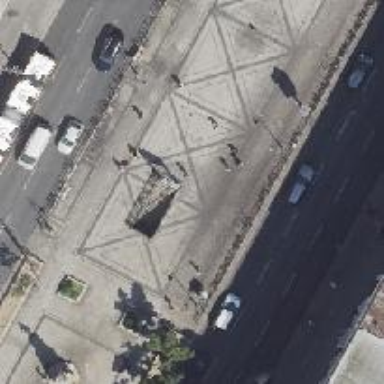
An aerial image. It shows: Subway entrance.